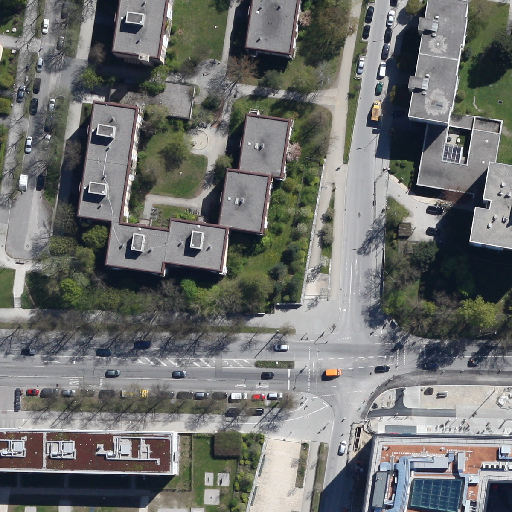
Referring expression: road